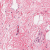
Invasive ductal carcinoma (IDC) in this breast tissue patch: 0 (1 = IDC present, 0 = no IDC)